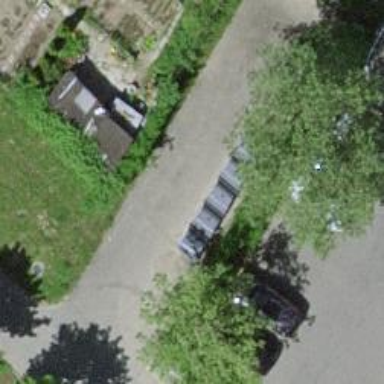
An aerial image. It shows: Recycling container for recycling.